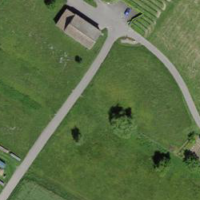
EUNIS habitat code: 52
Species observed at this site:
Corvus corone
Streptopelia decaocto
Pica pica
Passer domesticus
Buteo buteo
Motacilla alba
Columba palumbus